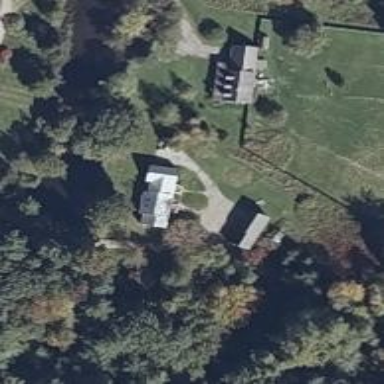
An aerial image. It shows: Driveway.